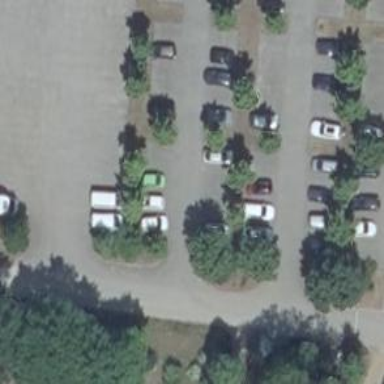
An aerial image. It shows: Evergreen broadleaved tree.